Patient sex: M
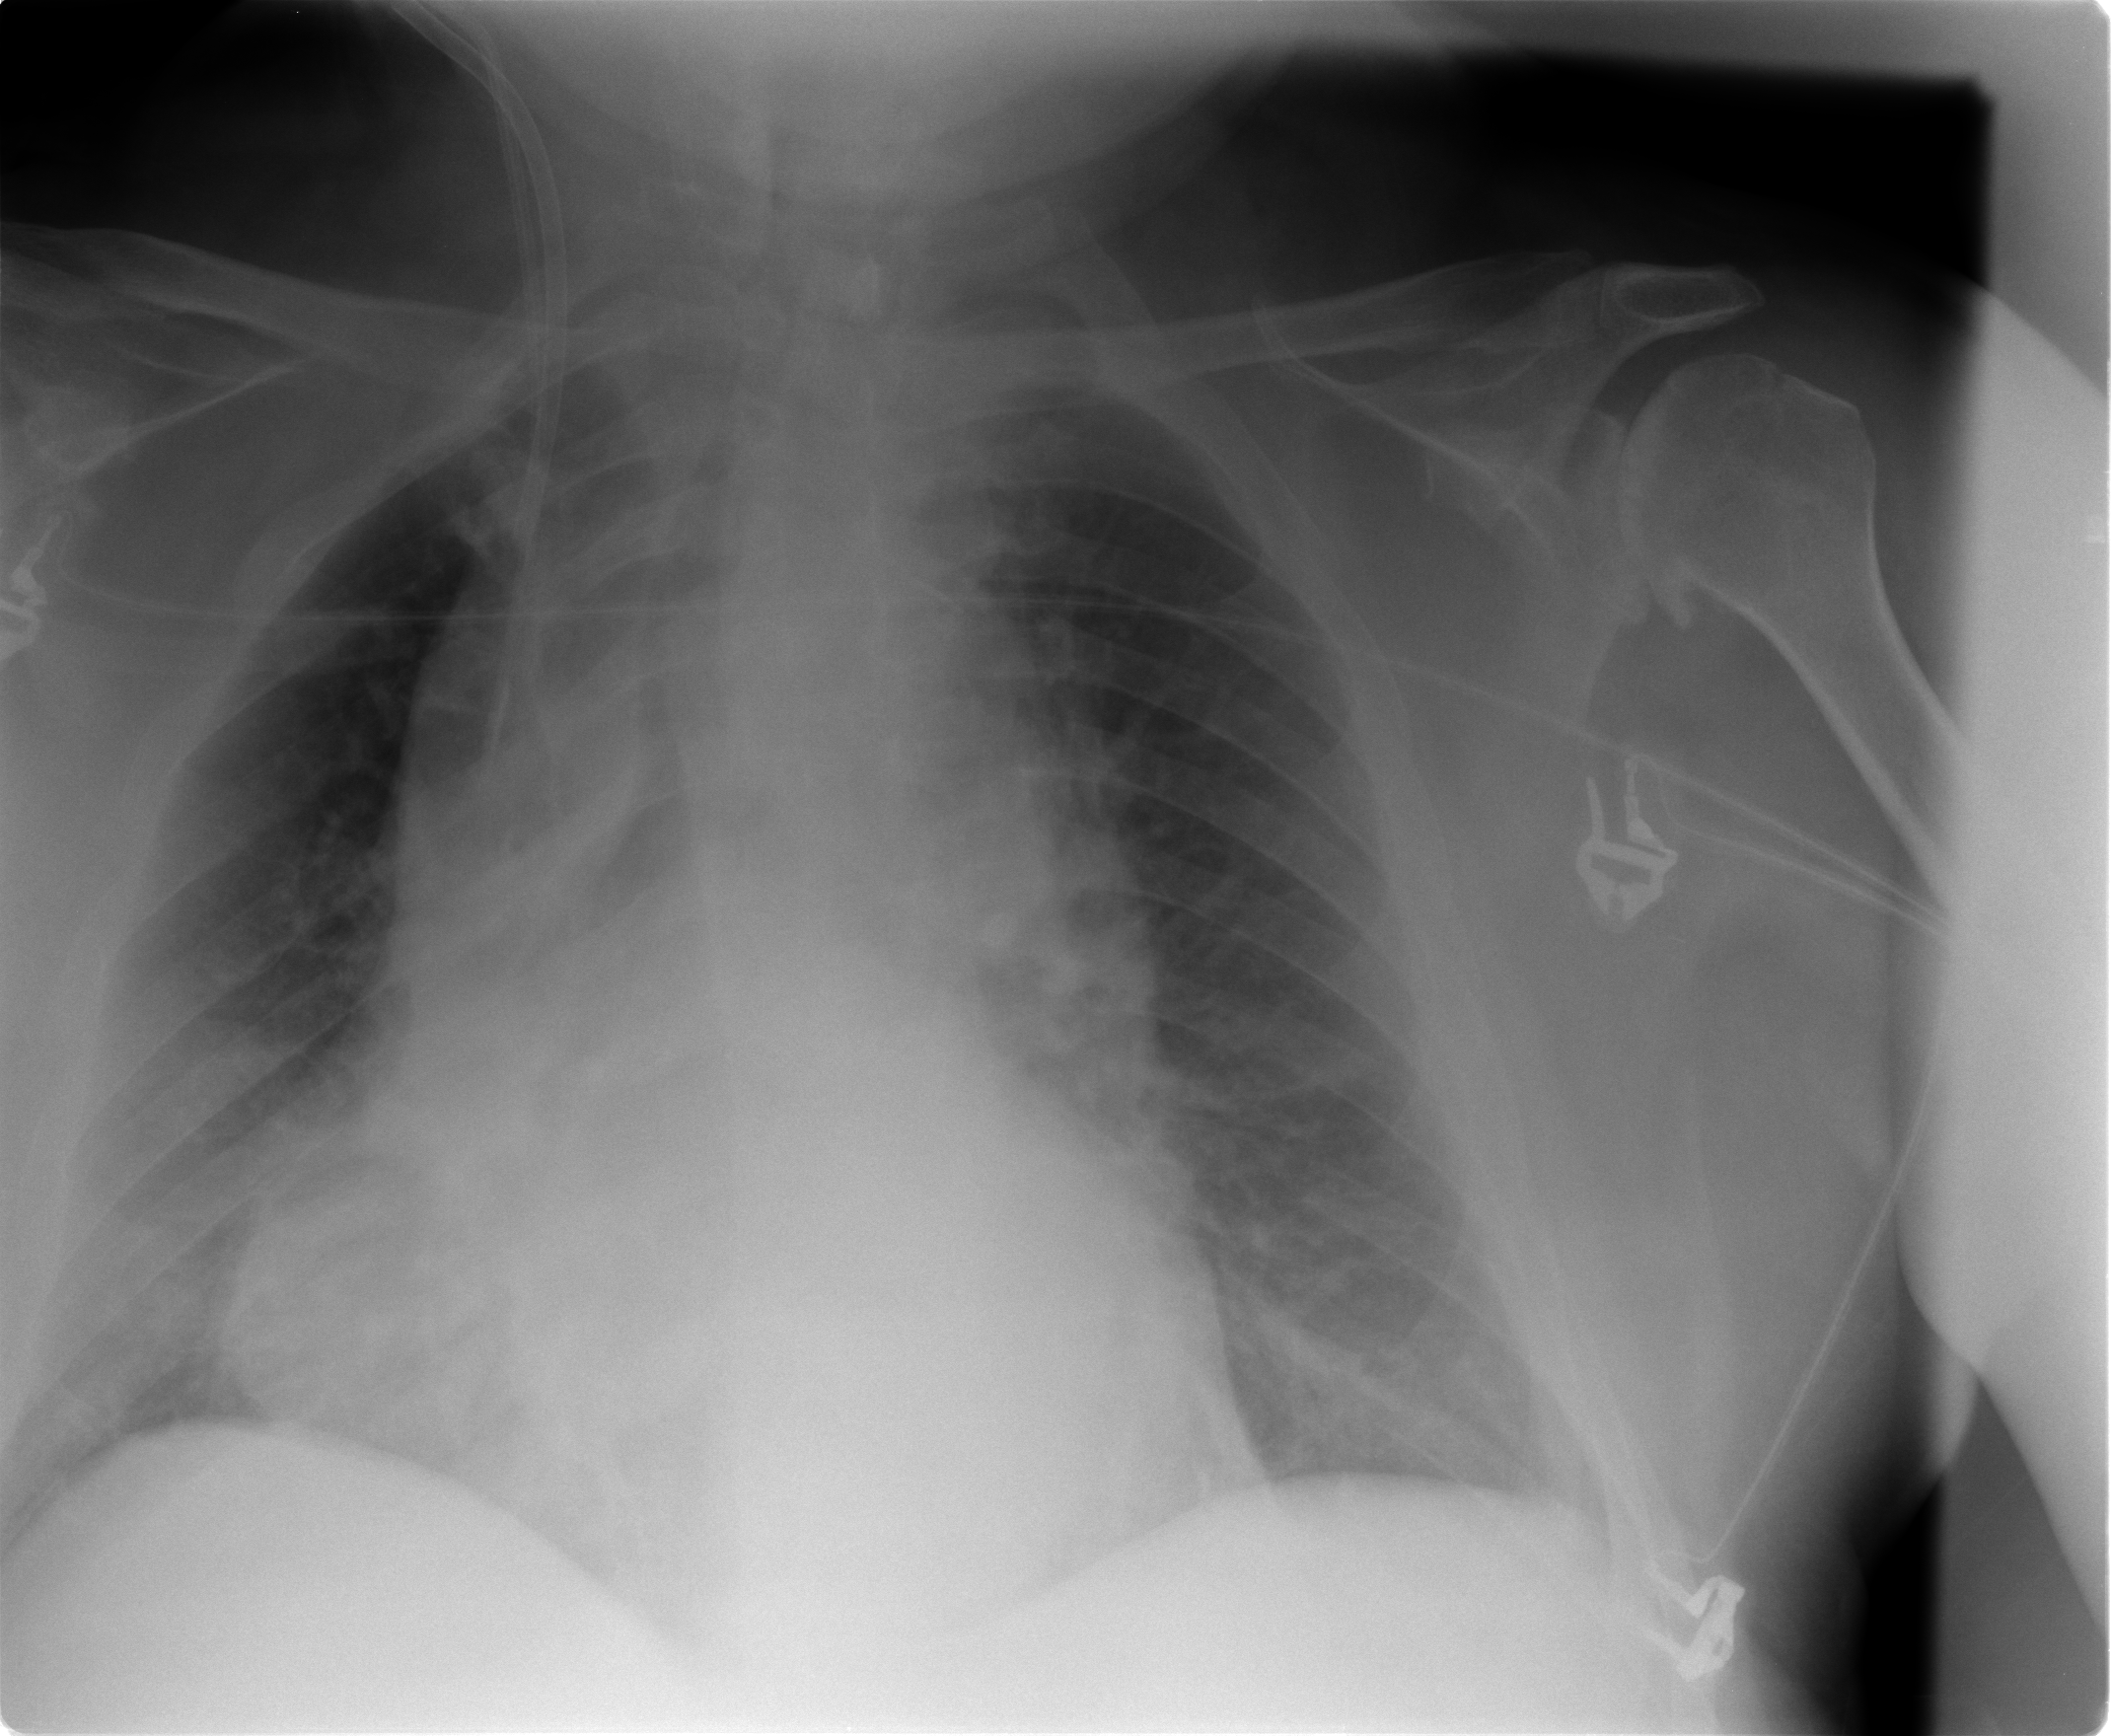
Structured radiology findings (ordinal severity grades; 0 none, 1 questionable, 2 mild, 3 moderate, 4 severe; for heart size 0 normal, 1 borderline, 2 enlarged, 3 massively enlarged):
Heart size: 2
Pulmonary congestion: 2
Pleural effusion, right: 0
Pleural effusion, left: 2
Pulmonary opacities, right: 1
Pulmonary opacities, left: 0
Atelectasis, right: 2
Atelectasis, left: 2